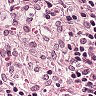
Metastatic tissue present: no